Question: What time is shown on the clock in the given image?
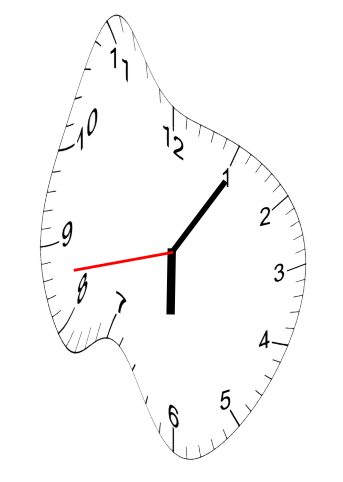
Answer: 06:05:43